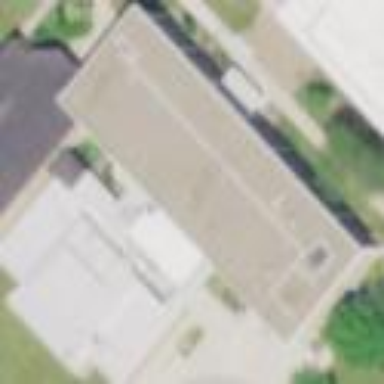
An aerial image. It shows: Modern historic building with flat grey roof. The building has tan color and modern architectural style.